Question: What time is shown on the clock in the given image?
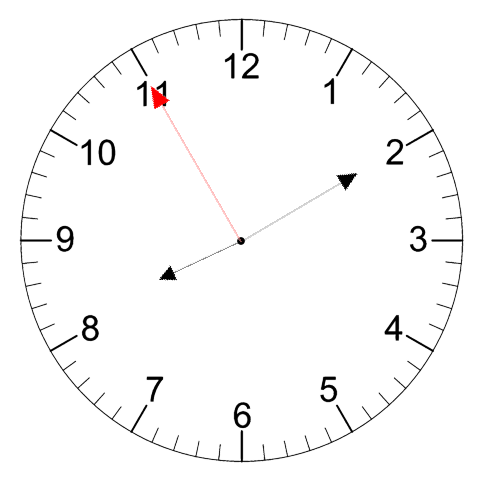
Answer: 08:09:55